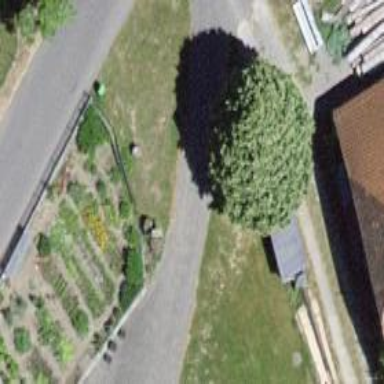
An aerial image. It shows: Evergreen tree with needle-leaved leaves.